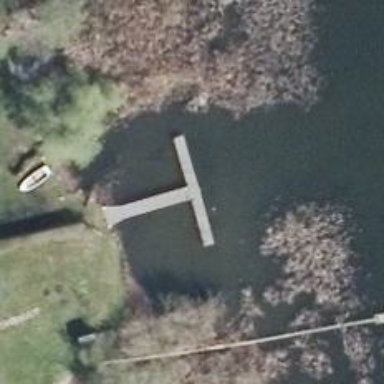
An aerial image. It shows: Man-made pier.